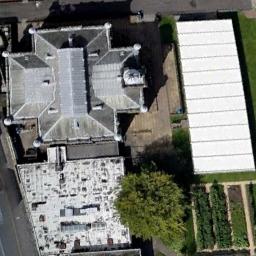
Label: church